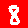
Digit: 8